Question: I am processing a chatlog and my data consists of timestamps, usernames and messages. My goal is to plot the number of messages per month for several users, so that I can compare when users were active.
The . There I would like to have the dates depending on frequency (in this case months). Instead it seems that the Multindex of the grouped data is output there. Also the data seems to be grouped correctly but there are three data points for each month in the plot.
I included some code to generate the random data. (I'm using Python 3.2)
Here is the current output:
'''
import numpy as np
import time
import datetime
import pandas as pd
import matplotlib.pyplot as plt
from pandas.util.testing import rands
a=datetime.datetime(2012,12,3)
b=datetime.datetime(2013,12,3)
a_tstamp=time.mktime(a.timetuple())
b_tstamp=time.mktime(b.timetuple())
message_number=400
tstamps=np.random.random_integers(a_tstamp,b_tstamp,message_number)
tstamps.sort()
dates=[datetime.datetime.fromtimestamp(x) for x in tstamps]
usernames=[rands(4) for x in range(10)]
usernames=usernames*40
values=np.random.random_integers(0,45,message_number)
df=pd.DataFrame({'tstamps':dates,'usernames':usernames,'messages':[rands(5) for x in range(message_number)]})
df=df.set_index(df.tstamps)
grouped=df.groupby(df.usernames)
# trying to plot a trend to see how active user were over several months
plt.figure()
for k,g in grouped:
g=g.resample('m',how='count')
g.plot(style='*-',label=k )
plt.show()
plt.legend(loc='best')
plt.show()
'''
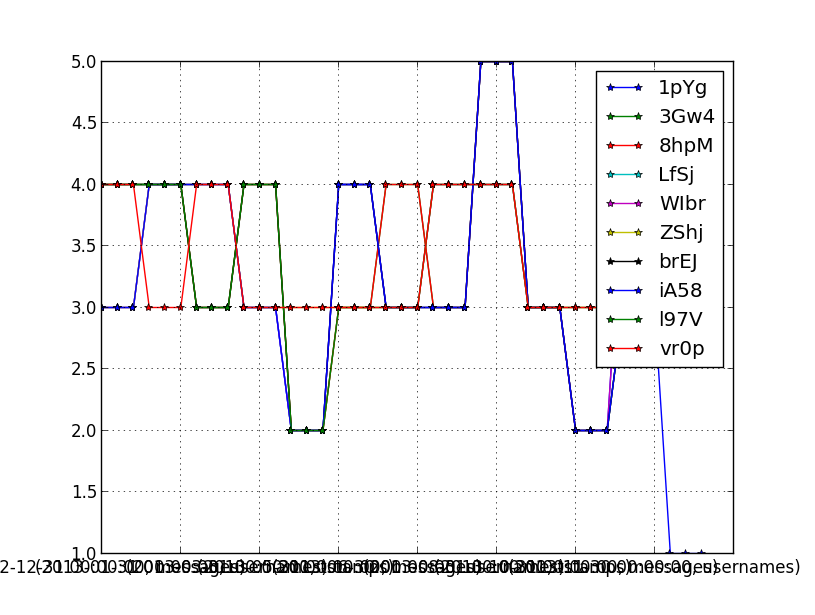
Answer: The Problem: Your result is indexed by date and by column (message, username, tstamps).
'''
2013-07-31 messages 3
tstamps 3
usernames 3
2013-08-31 messages 4
tstamps 4
usernames 4
'''
Instead of resampling the whole group, take the messages column only, and then resample,
'''
plt.figure()
for k, g in grouped:
messages = g.messages.resample('m', how='count')
messages.plot(style='*-', label=k)
plt.show()
'''
Now the Series being plotted is
'''
2012-12-31 3
2013-01-31 3
2013-02-28 3
2013-03-31 4
...
'''
And the output looks like